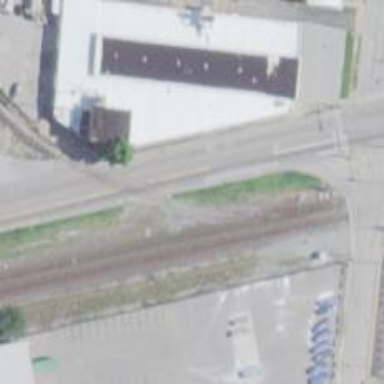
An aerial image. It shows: Railway crossing.